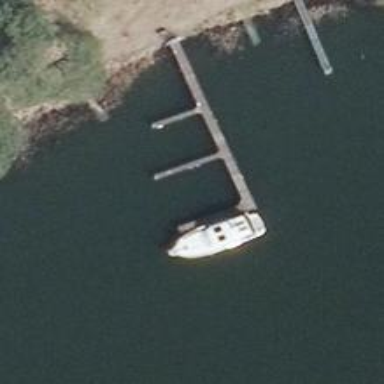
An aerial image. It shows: Man-made pier.